Aerial crown-view tile of a tropical tree (Barro Colorado Island, Panama), acquired 20240813:
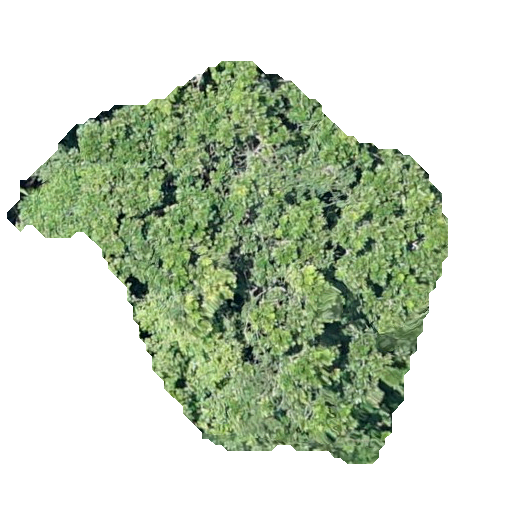
Species: Anacardium excelsum
GBIF accepted scientific name: Anacardium excelsum
Crown area: 163.114 m²